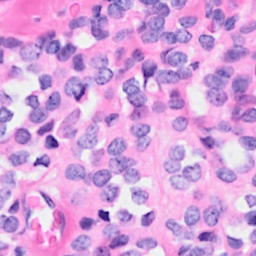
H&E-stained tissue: Breast